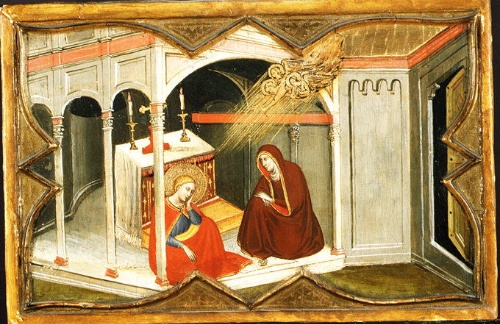
Title: Saint Lucy and Her Mother at the Shrine of Saint Agatha; Saint Lucy Giving Alms; Saint Lucy before Paschasius; Saint Lucy Resisting Efforts to Move Her
Artist: Giovanni di Bartolommeo Cristiani
Artist bio: Italian, Florence, active 1367–98
Object type: Painting, part of an altarpiece
Classification: Paintings
Medium: Tempera on wood, gold ground
Dimensions: (.4 and .3) 9 3/4 x 15 1/8 in. (24.8 x 38.4 cm); (.1) 9 1/2 x 15 1/4 in. (24.1 x 38.7 cm); (.2) 10 x 15 in. (25.4 x 38.1 cm)
Department: European Paintings
Credit line: Rogers Fund, 1912
Accession year: 1912
Repository: Metropolitan Museum of Art, New York, NY
Tags: Cows|Soldiers|Men|Women|Saints|Angels